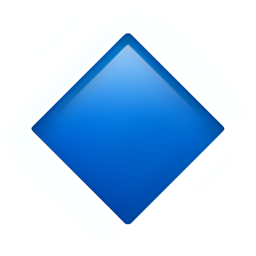
Name: small blue diamond
Emoji: 🔹
Group: Symbols
Sub-group: geometric